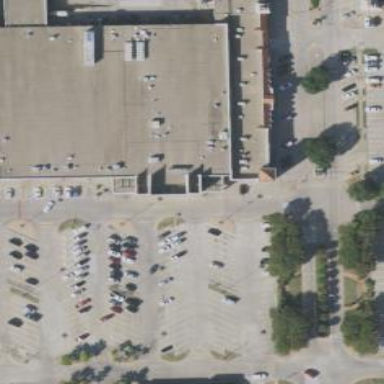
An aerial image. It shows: Commercial building housing supermarket.